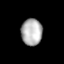
Tissue: lung
Cell type: Epithelial cells
Senescence score: 0.205
Nuclear area (px): 550
Mean DAPI intensity: 177.533